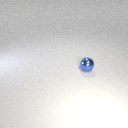
small blue metal sphere